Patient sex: M
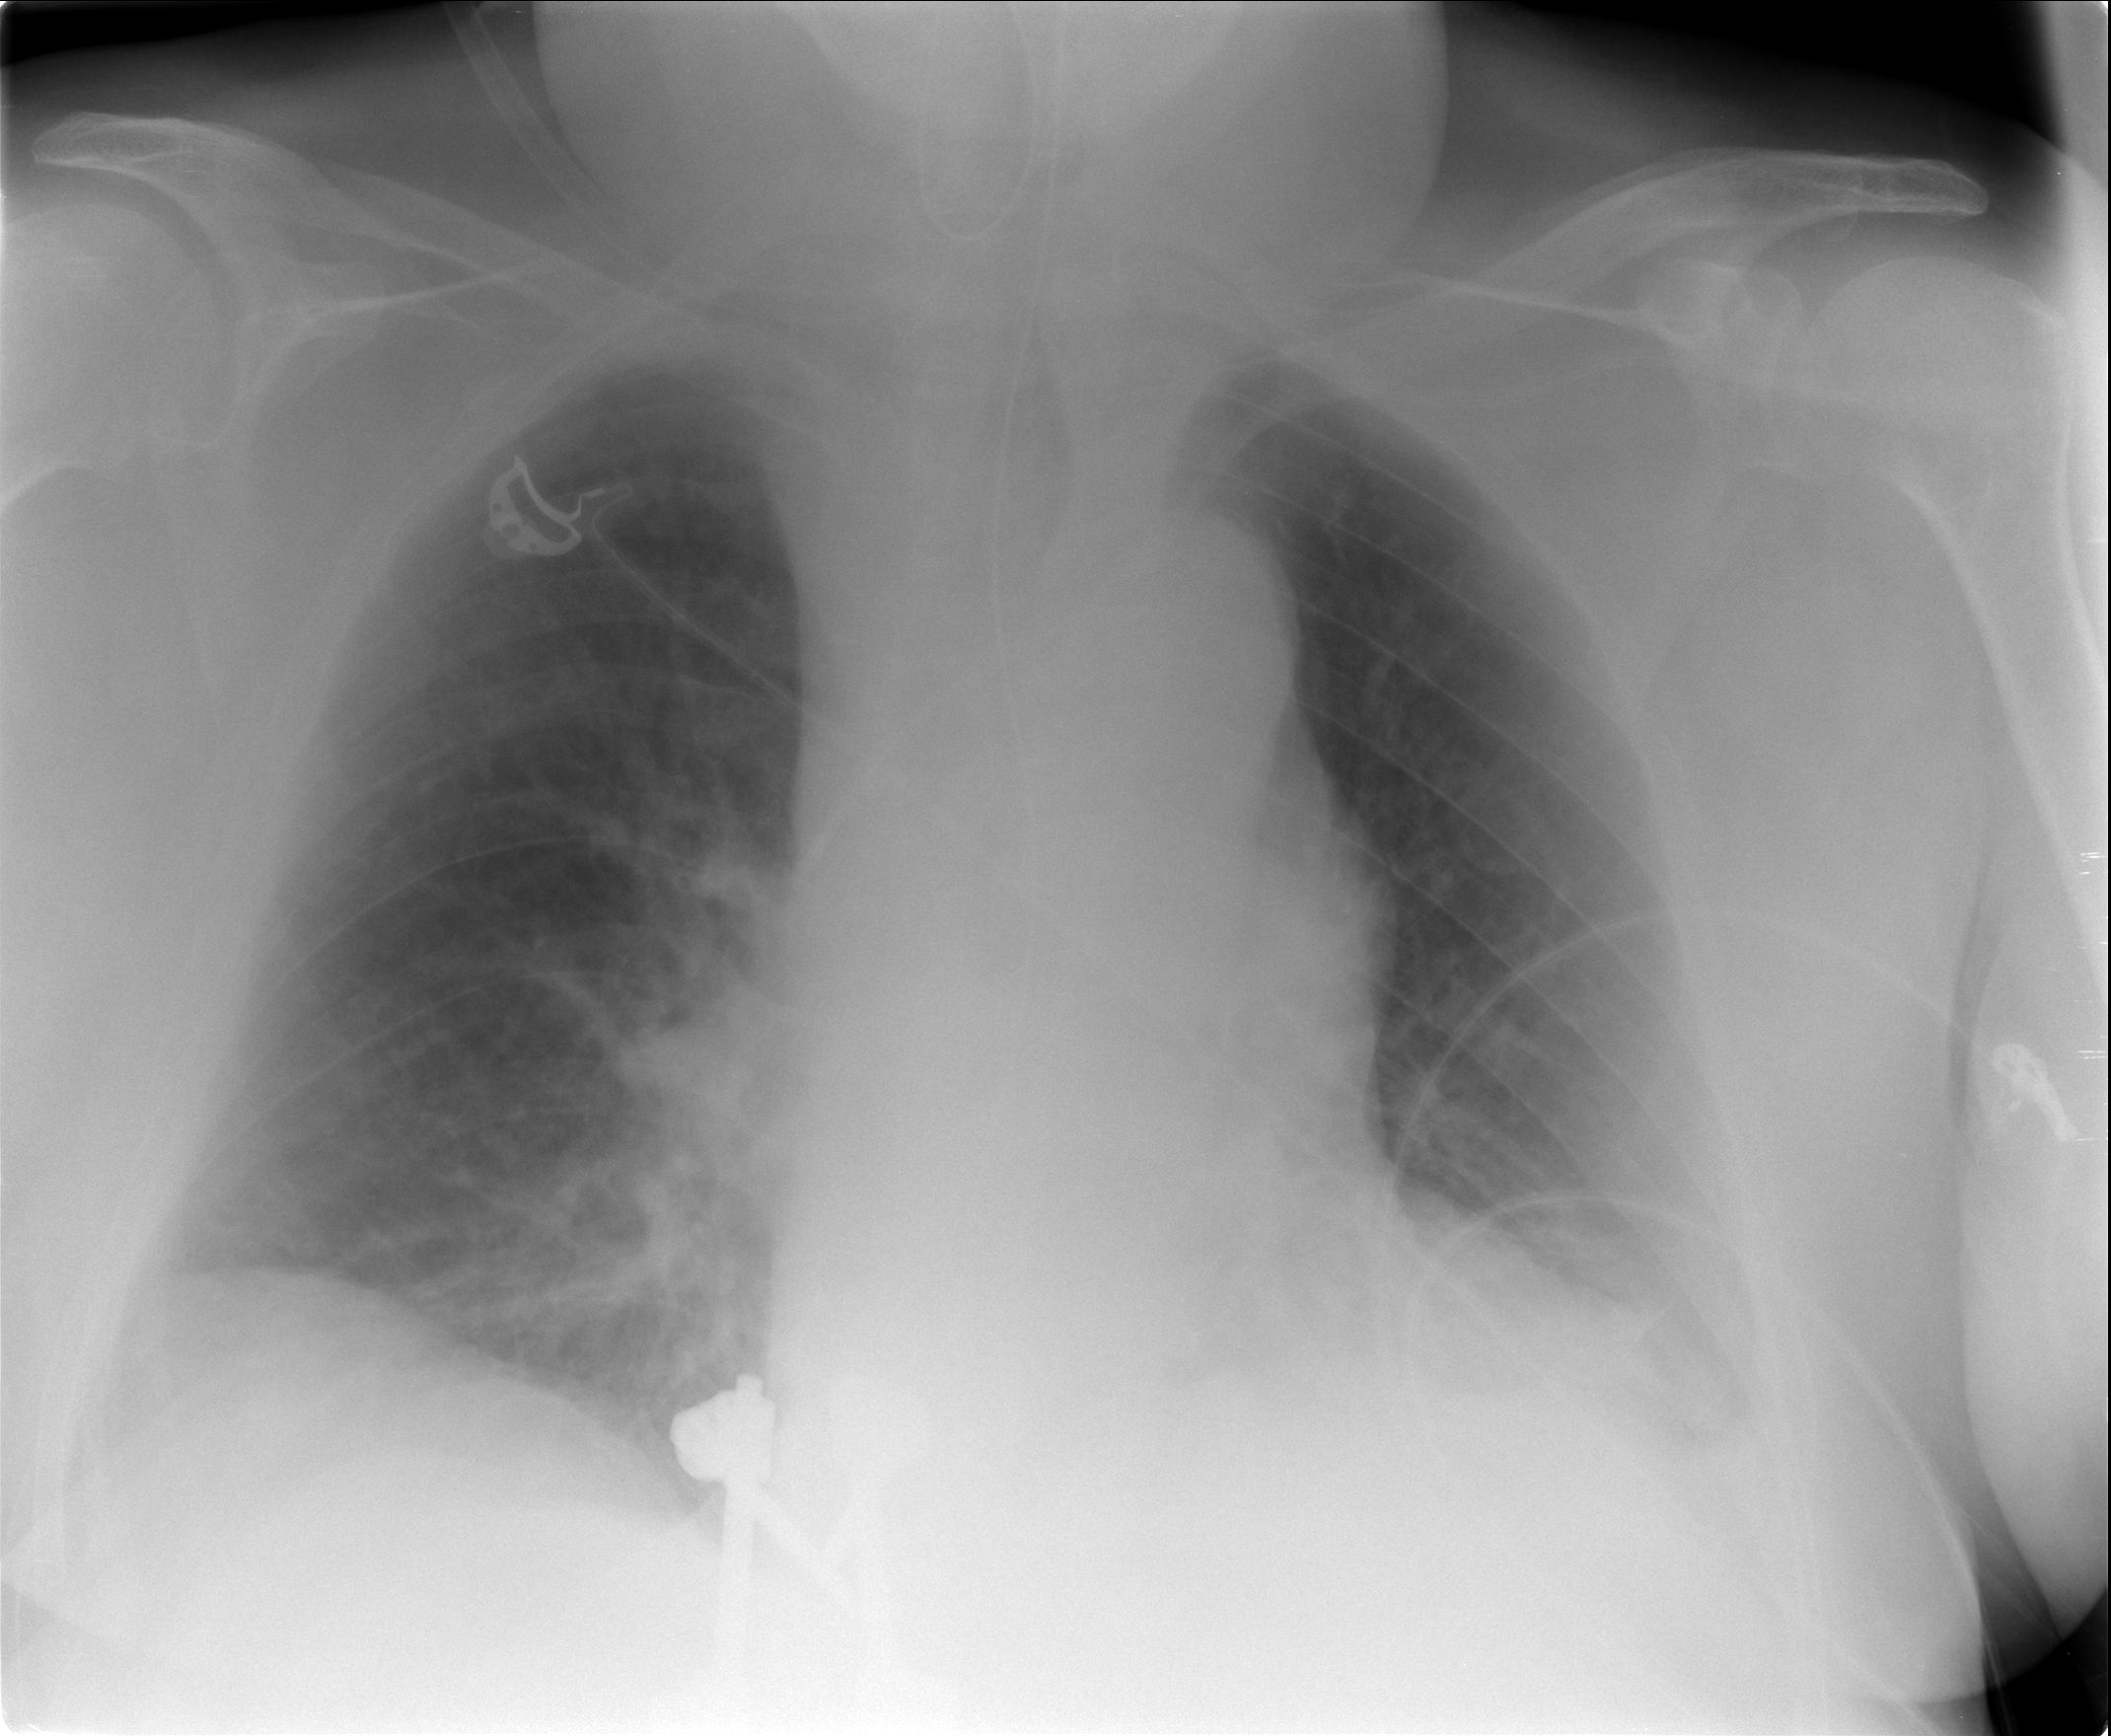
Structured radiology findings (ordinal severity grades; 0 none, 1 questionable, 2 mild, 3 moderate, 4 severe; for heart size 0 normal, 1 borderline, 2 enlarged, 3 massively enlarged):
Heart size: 1
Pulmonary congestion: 0
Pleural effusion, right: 0
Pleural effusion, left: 1
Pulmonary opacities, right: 0
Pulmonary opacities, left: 0
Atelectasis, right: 0
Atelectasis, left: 0